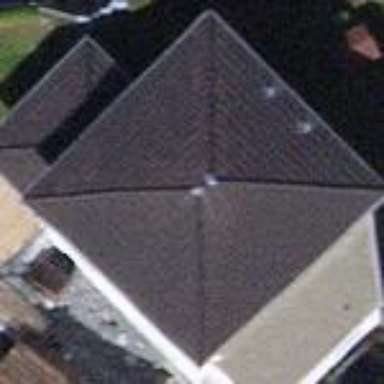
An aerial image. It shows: Detached building with pyramidal roof shape.